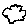
Label: cloud